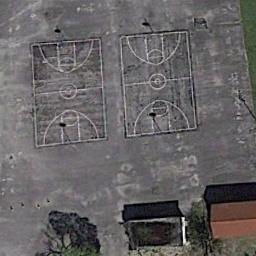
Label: basketball_court